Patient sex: M
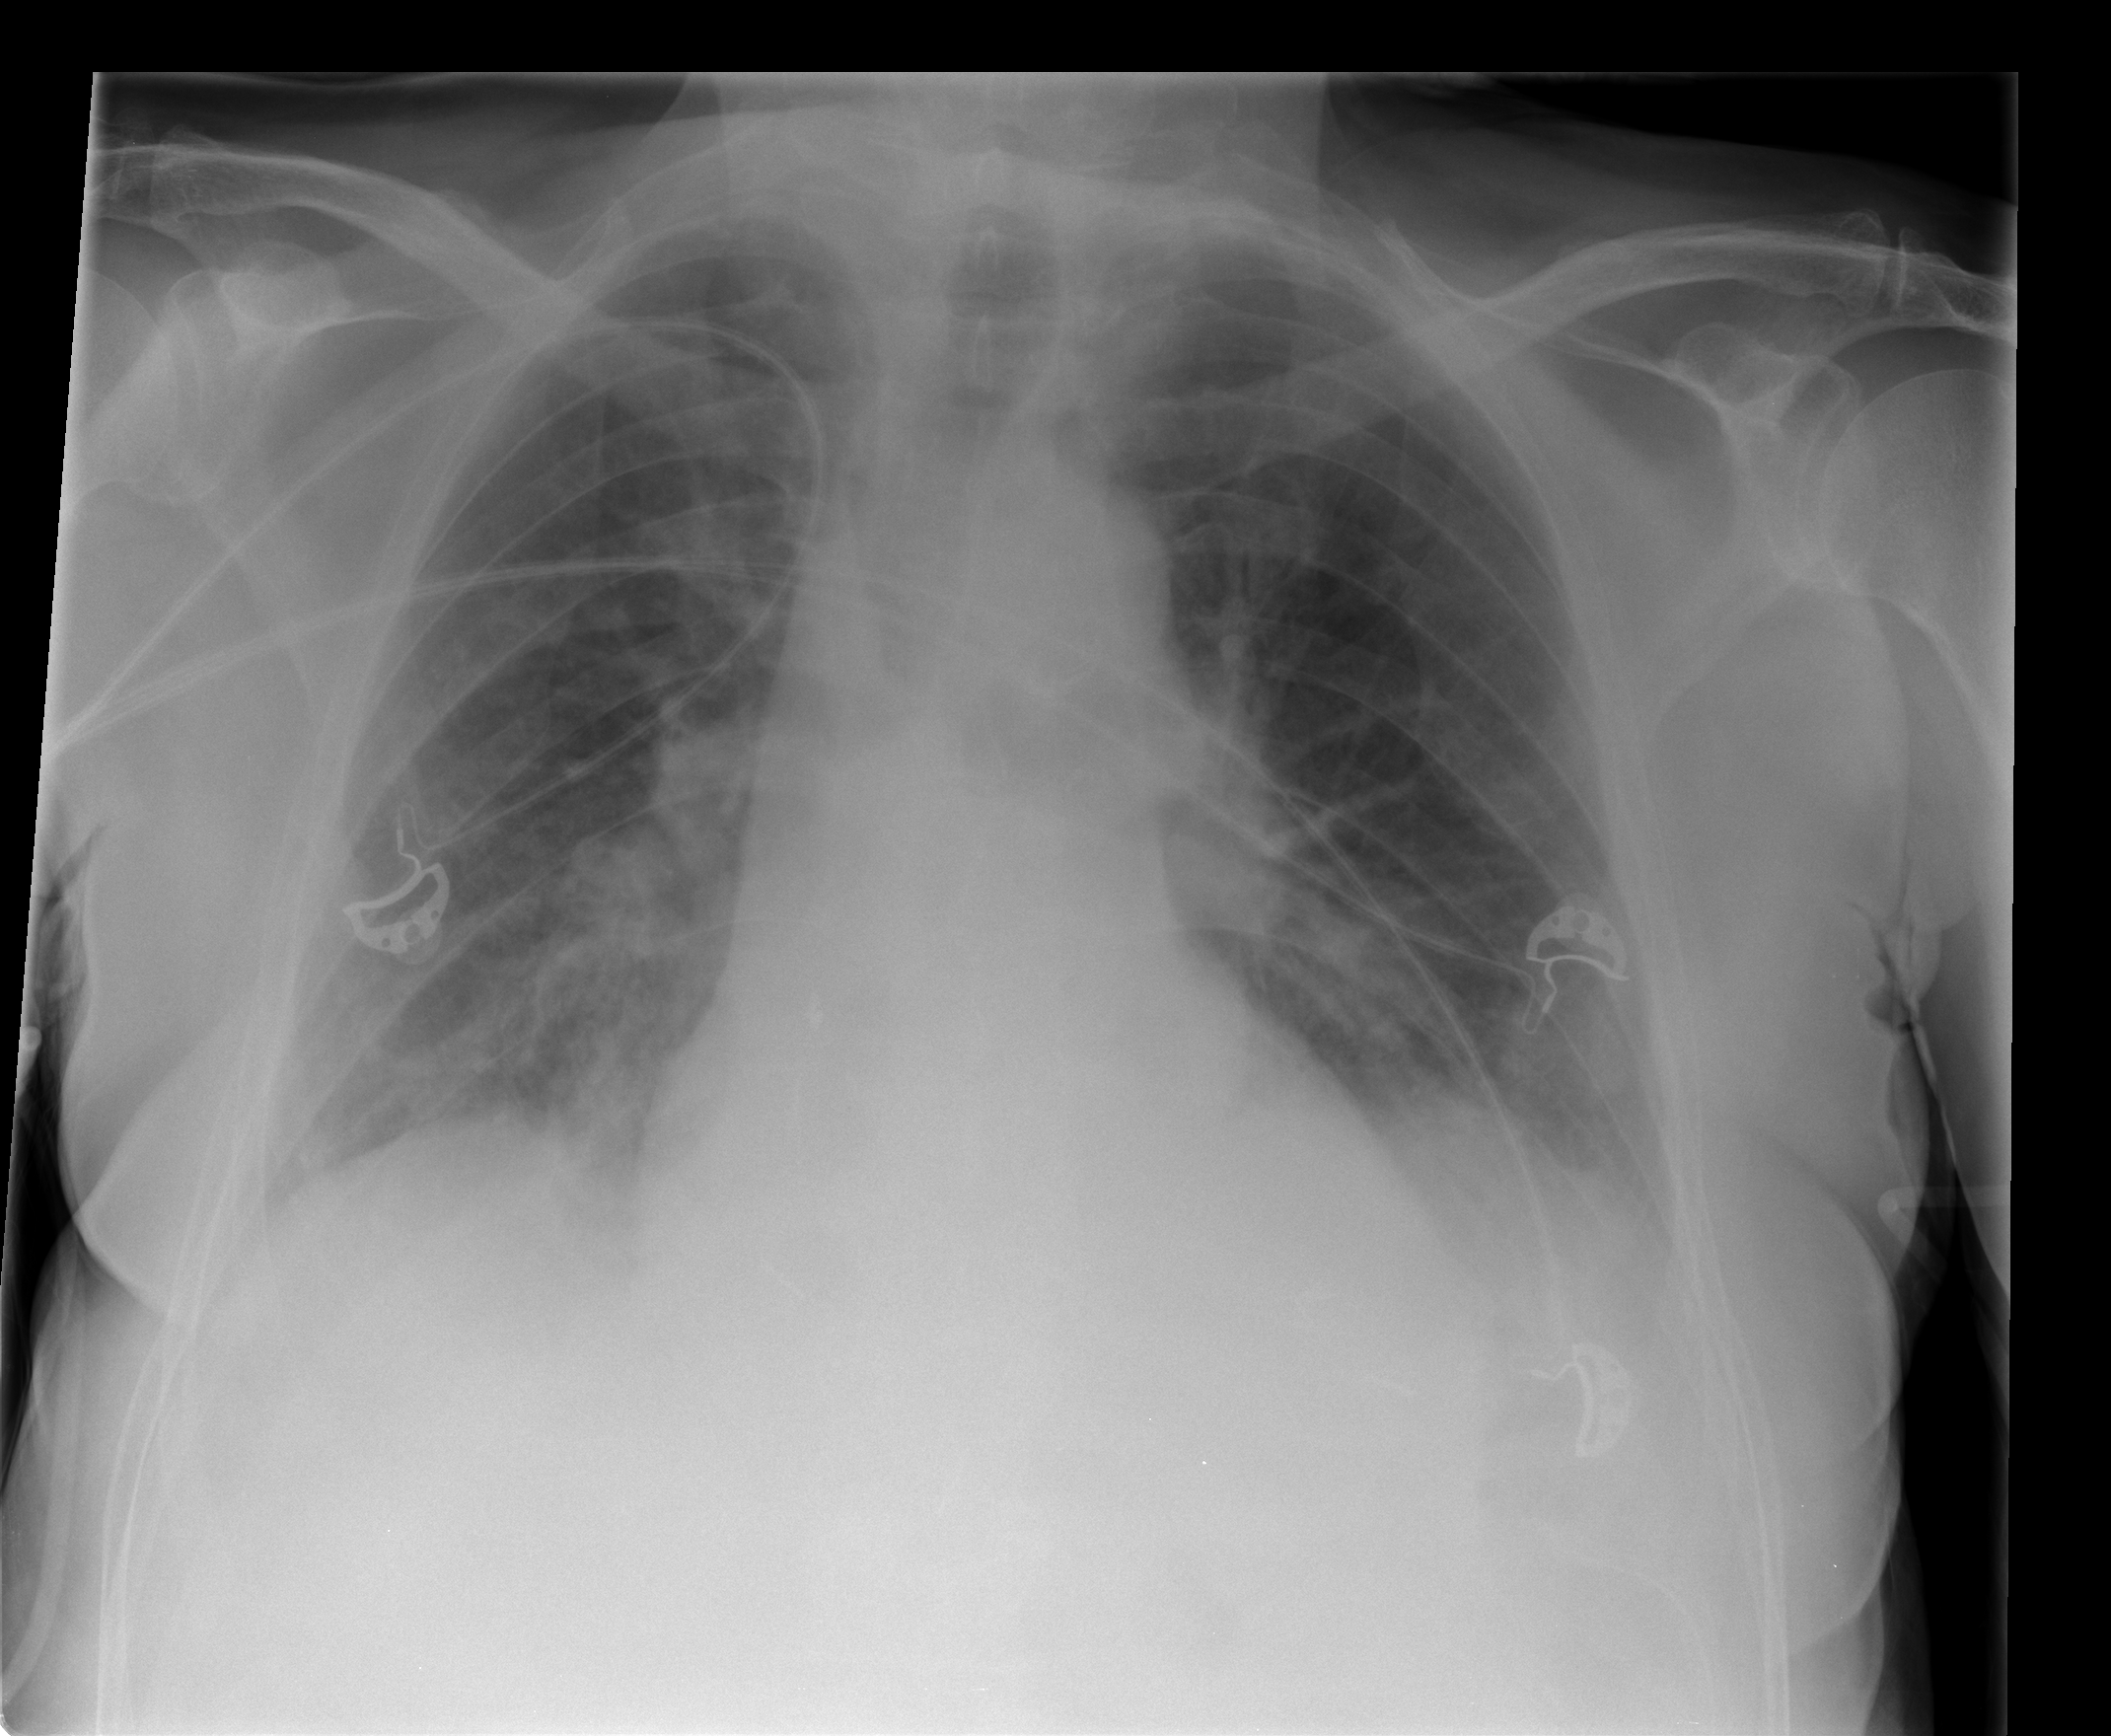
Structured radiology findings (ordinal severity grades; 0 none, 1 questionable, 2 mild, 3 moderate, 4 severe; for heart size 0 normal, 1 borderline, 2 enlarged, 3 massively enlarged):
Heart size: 1
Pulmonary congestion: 0
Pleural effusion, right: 1
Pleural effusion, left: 1
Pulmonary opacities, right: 0
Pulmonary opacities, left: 0
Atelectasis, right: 2
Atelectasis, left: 2